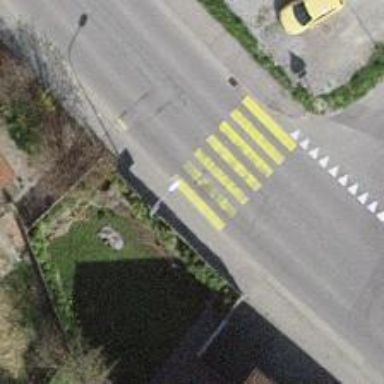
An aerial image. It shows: Uncontrolled zebra crossing on the road.